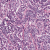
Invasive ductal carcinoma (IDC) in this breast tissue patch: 1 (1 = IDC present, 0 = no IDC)